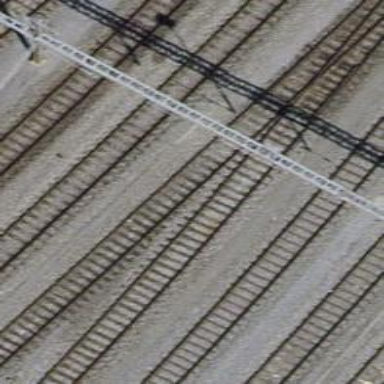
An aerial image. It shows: Railway siding with one electrified track and contact line for powering the train.